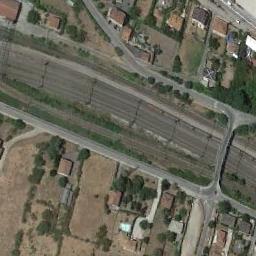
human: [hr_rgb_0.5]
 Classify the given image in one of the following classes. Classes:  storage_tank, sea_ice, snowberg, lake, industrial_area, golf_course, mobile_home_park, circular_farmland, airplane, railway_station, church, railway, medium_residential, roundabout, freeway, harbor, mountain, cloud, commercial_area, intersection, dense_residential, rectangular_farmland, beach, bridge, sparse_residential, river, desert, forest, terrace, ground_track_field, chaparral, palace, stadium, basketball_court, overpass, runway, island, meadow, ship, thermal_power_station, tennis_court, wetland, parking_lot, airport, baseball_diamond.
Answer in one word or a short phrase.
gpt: railway